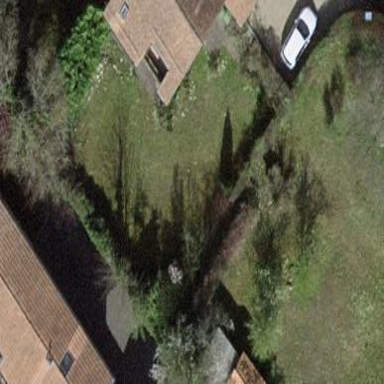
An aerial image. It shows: Garden enclosed by fence.